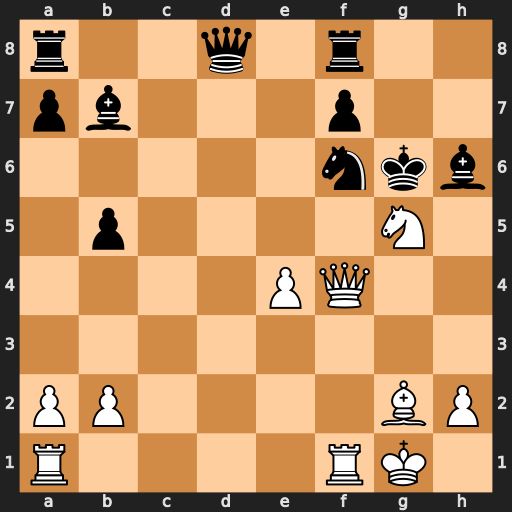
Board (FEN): r2q1r2/pb3p2/5nkb/1p4N1/4PQ2/8/PP4BP/R4RK1
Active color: w
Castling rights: -
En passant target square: -
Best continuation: Qf5+ Kg7 e5